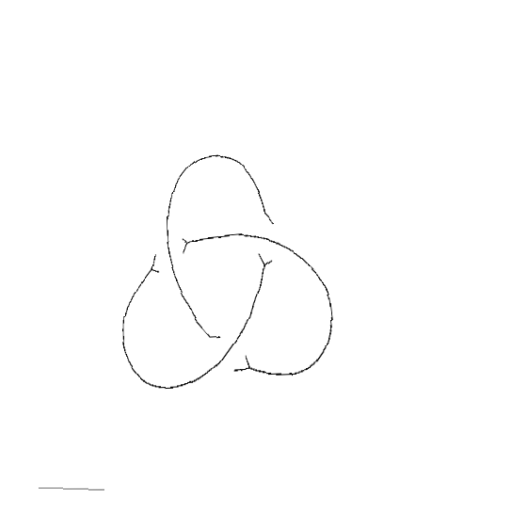
Crossing number: 3